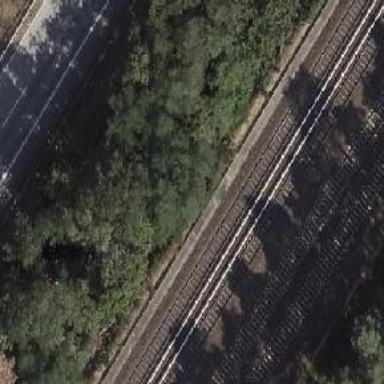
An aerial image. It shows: Light rail electrified railway.